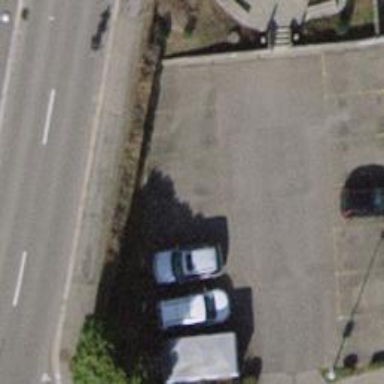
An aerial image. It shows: Parking available on the street side.